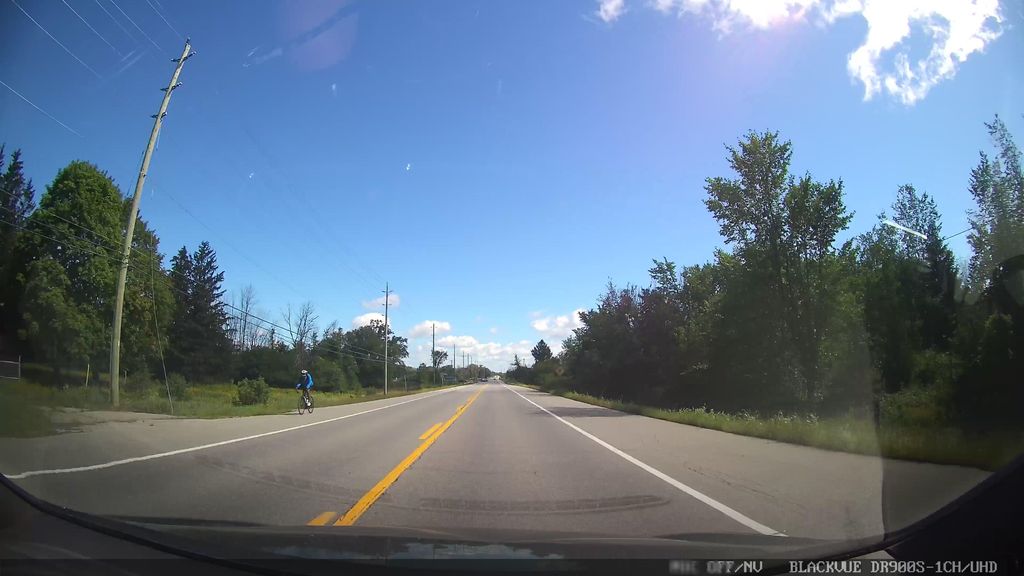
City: ottawa-gatineau